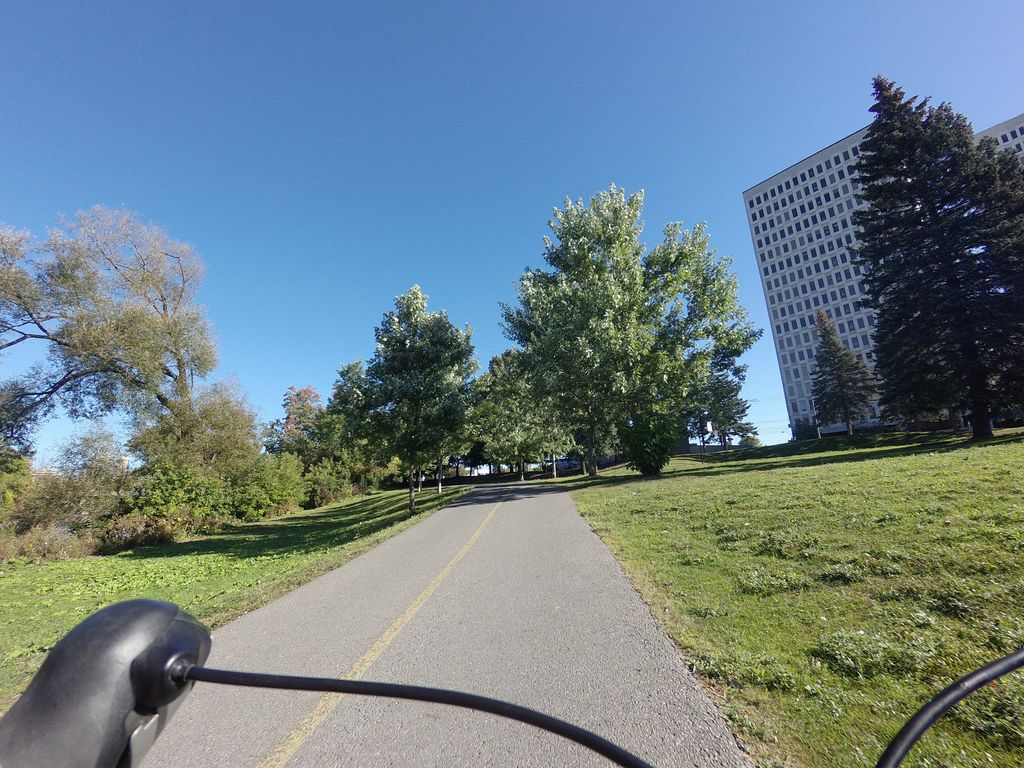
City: ottawa-gatineau